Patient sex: F
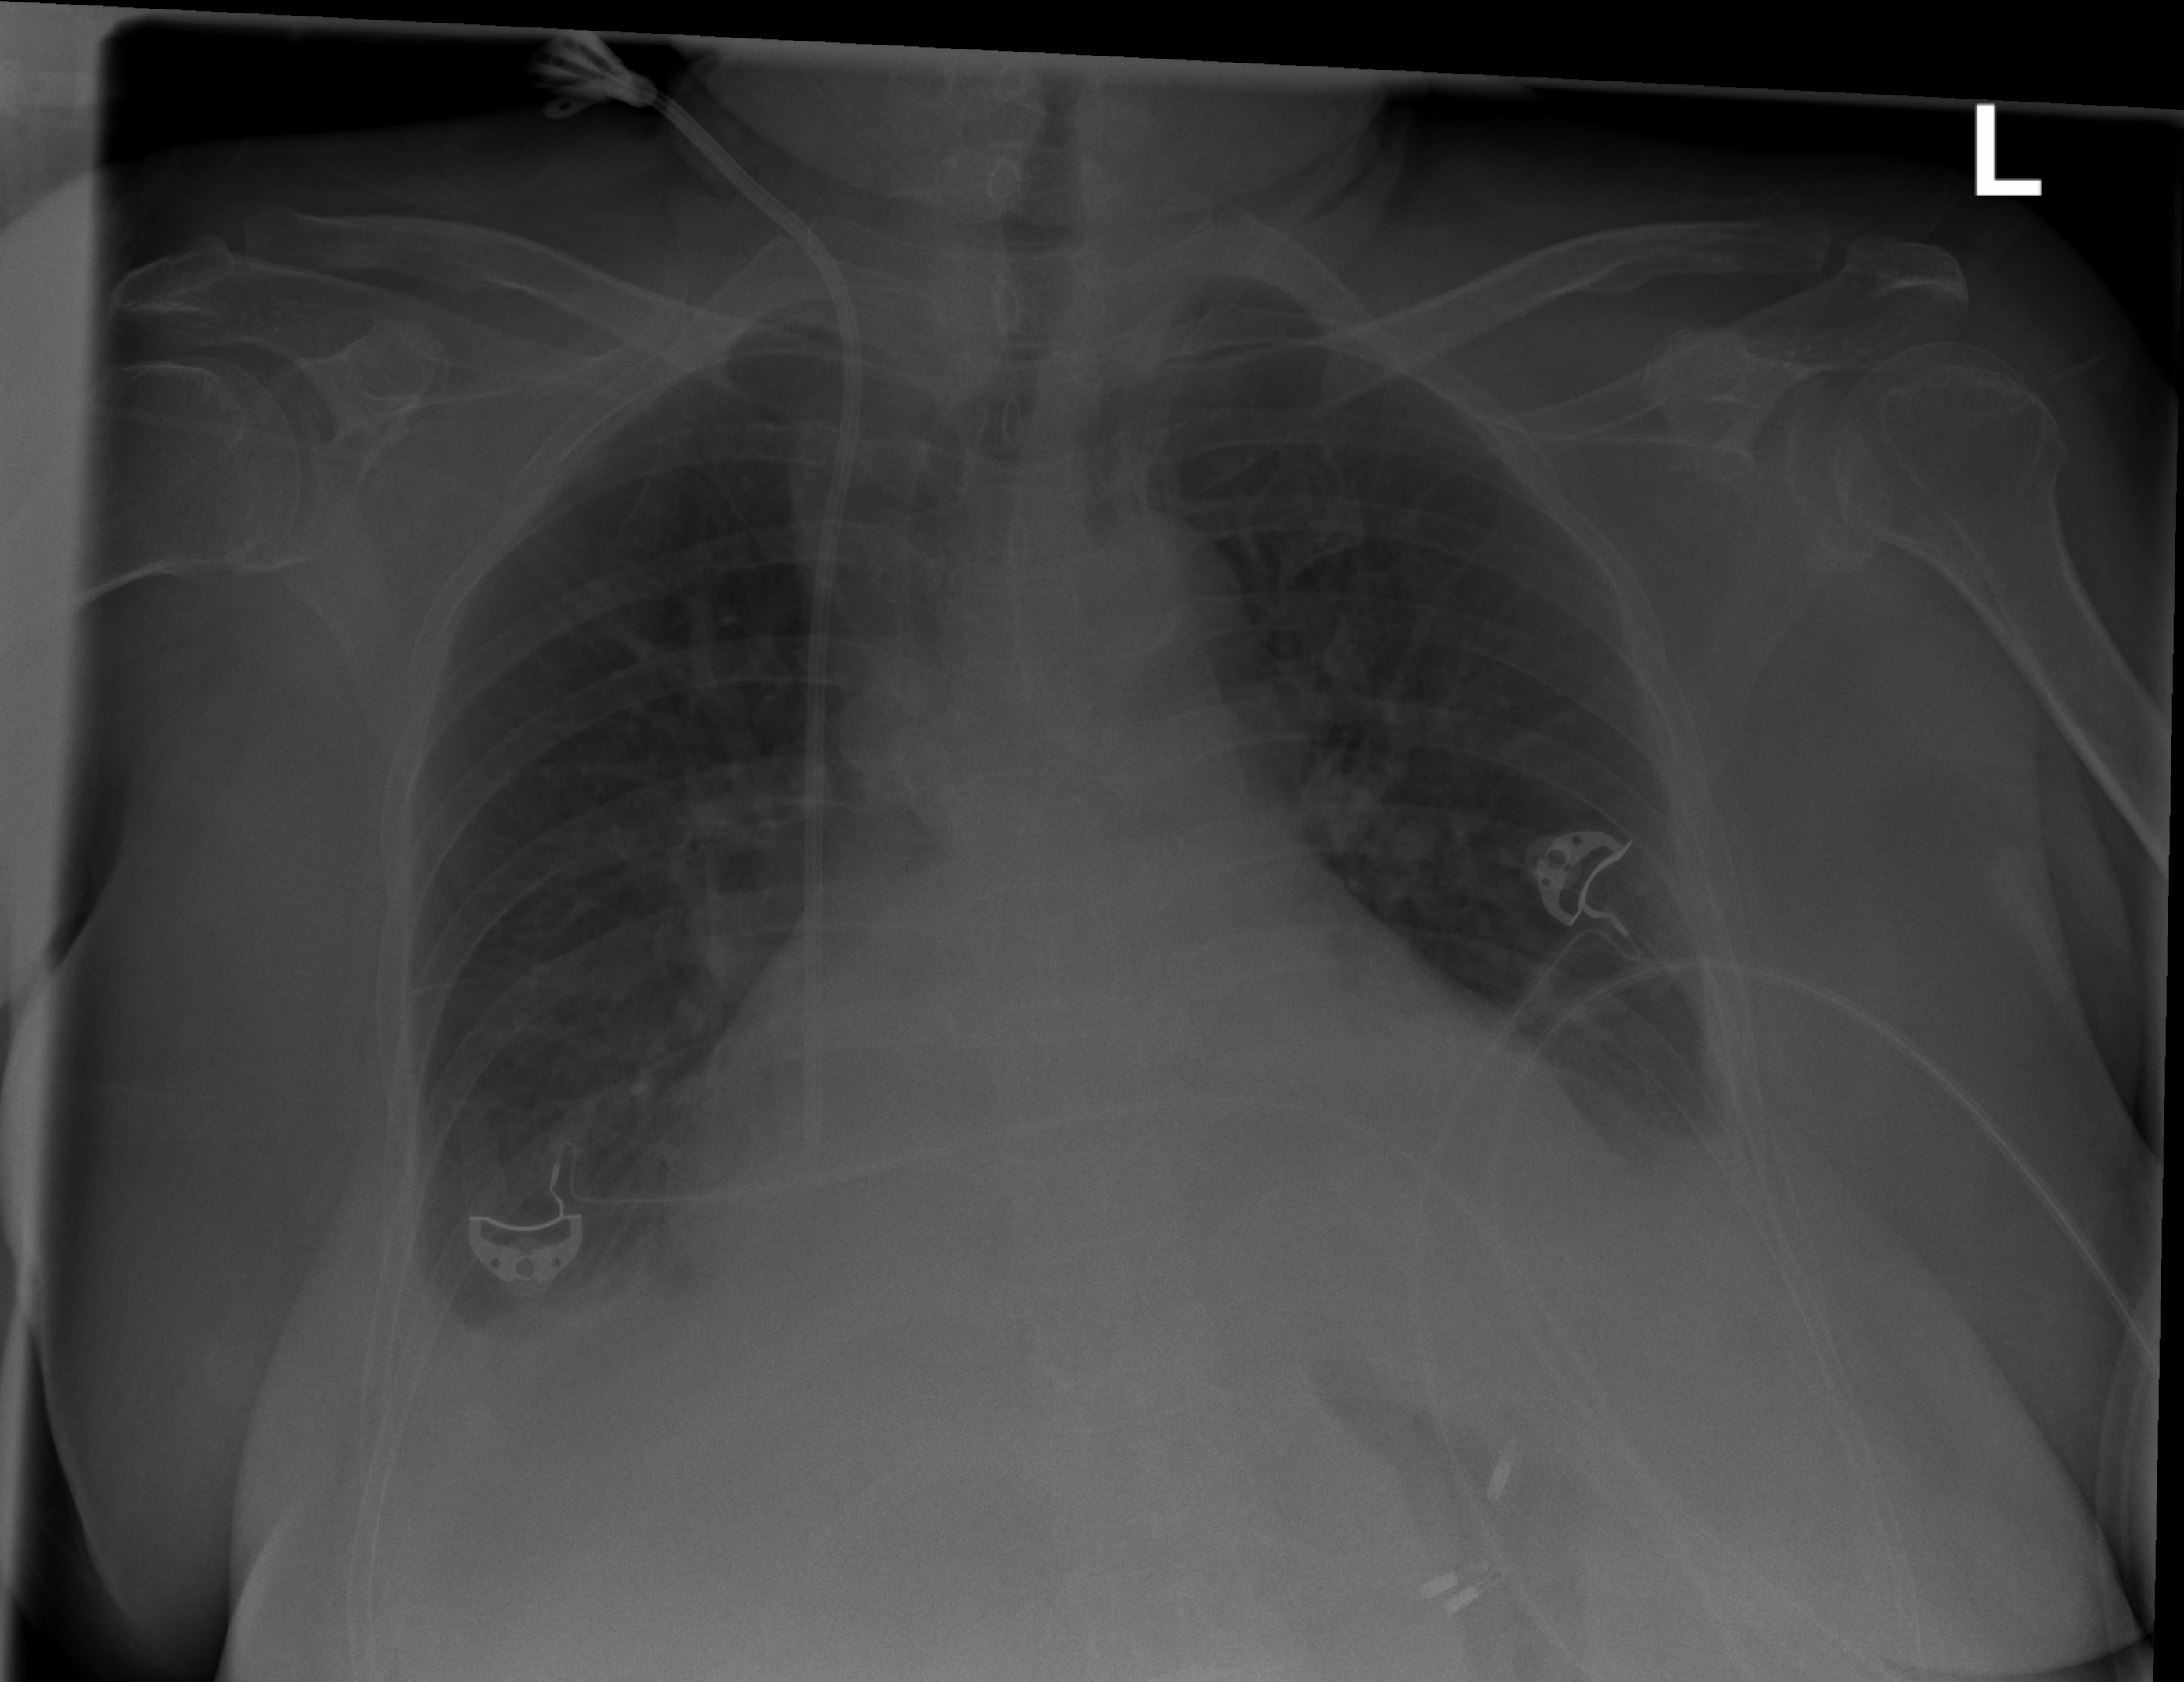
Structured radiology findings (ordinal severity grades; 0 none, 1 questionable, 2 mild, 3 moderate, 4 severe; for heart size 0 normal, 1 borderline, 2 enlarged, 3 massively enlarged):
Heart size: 2
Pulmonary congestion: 0
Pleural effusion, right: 2
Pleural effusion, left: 2
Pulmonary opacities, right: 0
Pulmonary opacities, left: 0
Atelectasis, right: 2
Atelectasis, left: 2